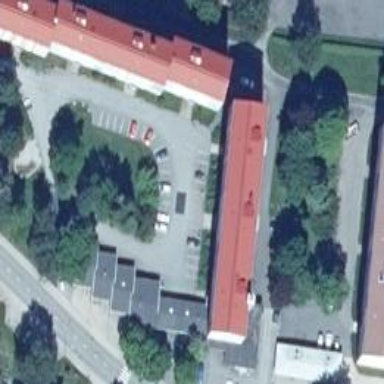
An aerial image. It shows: View of apartment building.